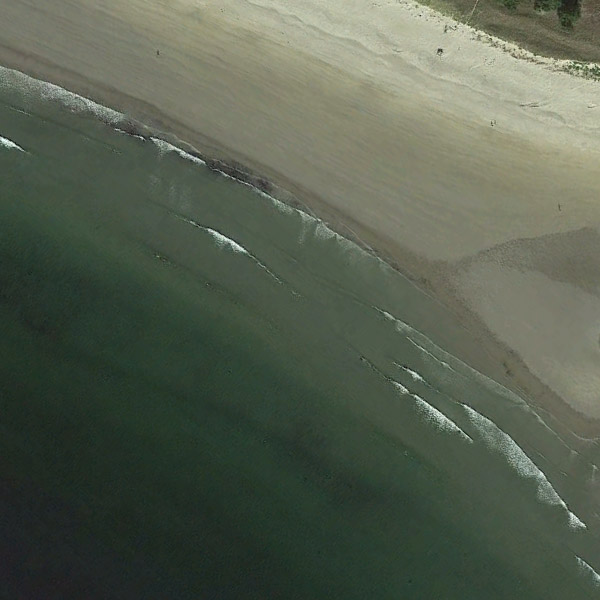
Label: Beach